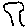
Label: tree